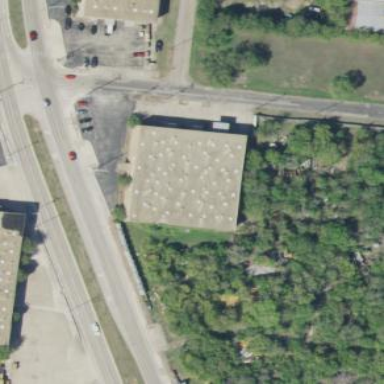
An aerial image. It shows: Warehouse.